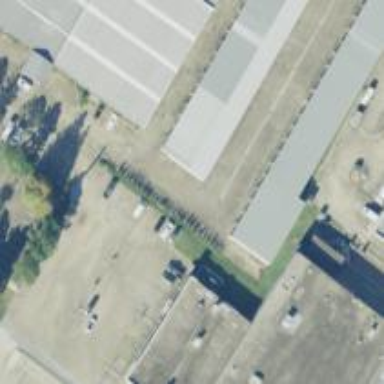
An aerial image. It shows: Building used for storage rental.